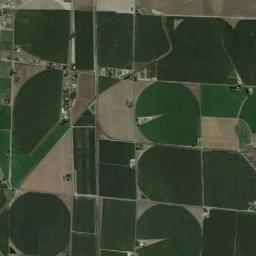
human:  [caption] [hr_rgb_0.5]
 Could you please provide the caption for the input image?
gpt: There are some green circle farmland and square farmland .

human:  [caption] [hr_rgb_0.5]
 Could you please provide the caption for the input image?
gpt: Several circular, Semi-circular and fan-shaped green and tan mixed circular fields .

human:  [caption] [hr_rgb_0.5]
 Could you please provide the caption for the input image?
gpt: Circular farmland is not large .

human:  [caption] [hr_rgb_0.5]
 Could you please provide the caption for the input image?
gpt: Several dark green circular or fan-shaped farmlands with different radii and radians are on the ground and some other shapes of farmlands beside .

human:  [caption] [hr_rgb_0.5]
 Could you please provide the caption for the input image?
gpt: There are some circular farmlands of different sizes .